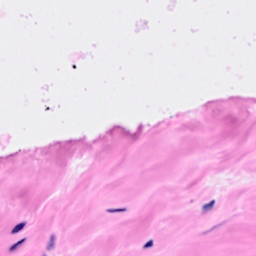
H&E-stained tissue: Breast